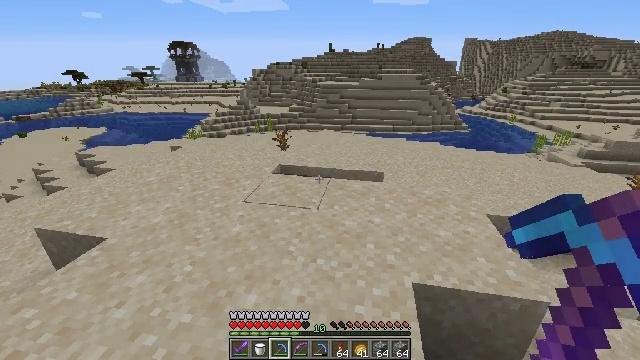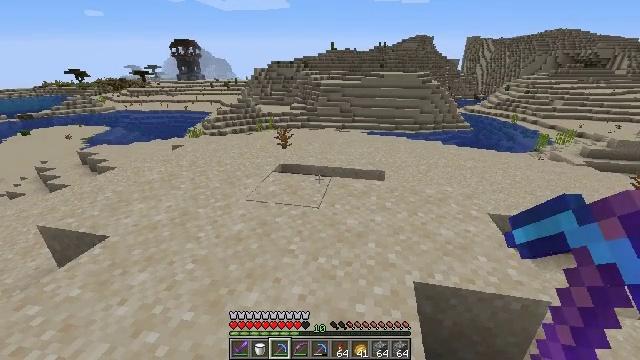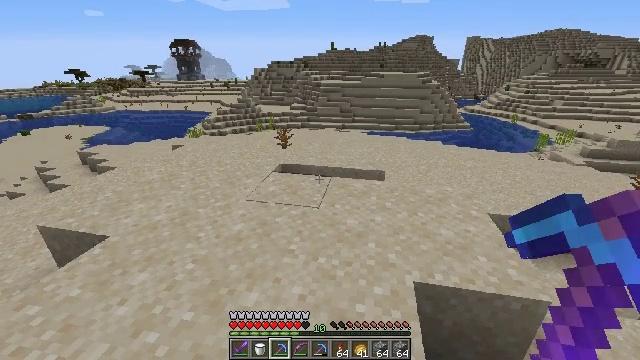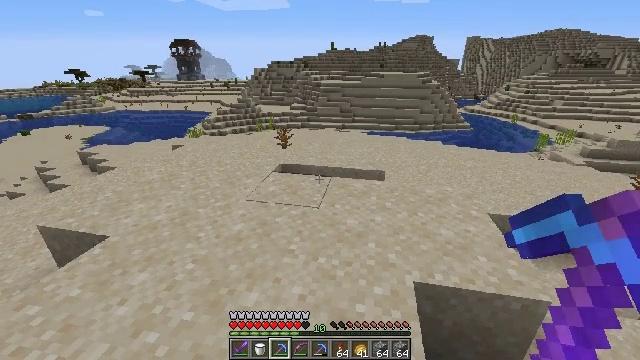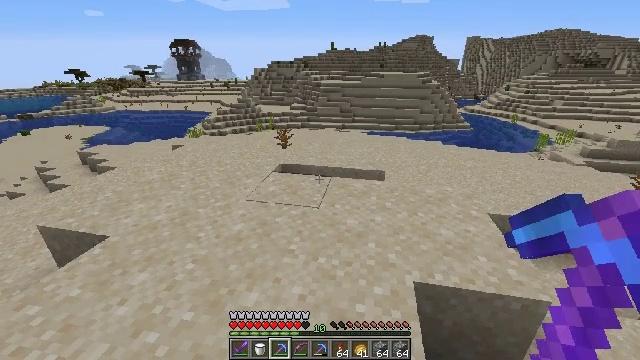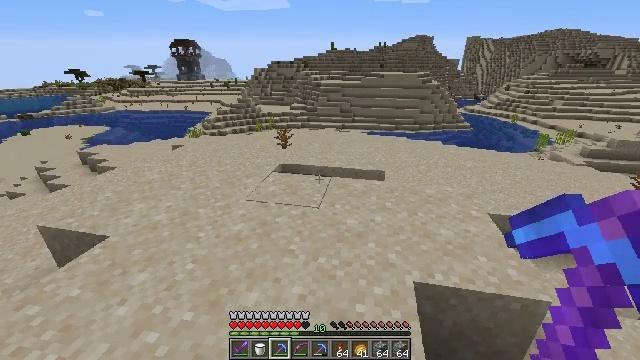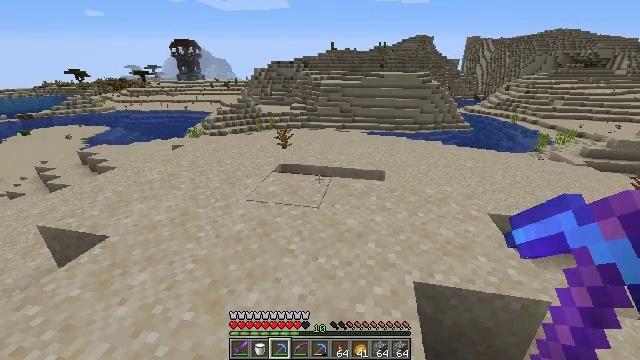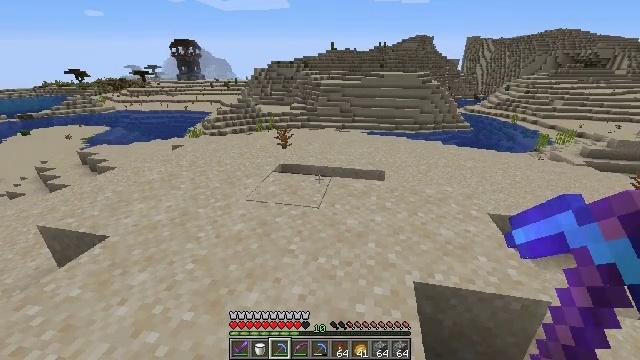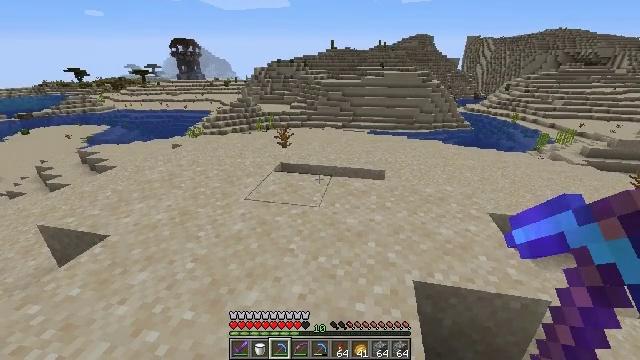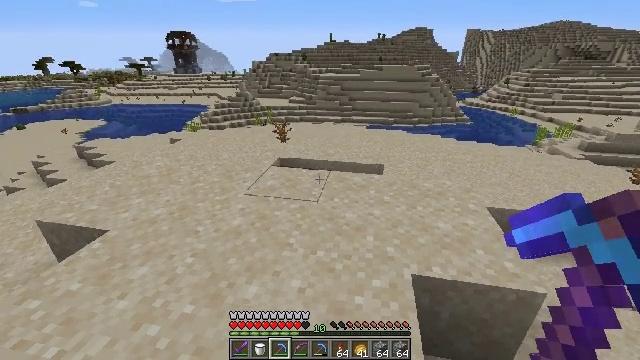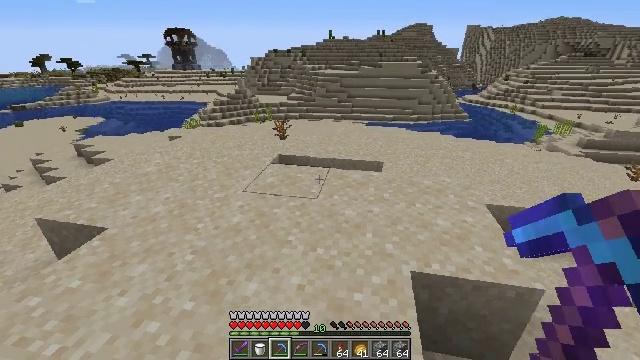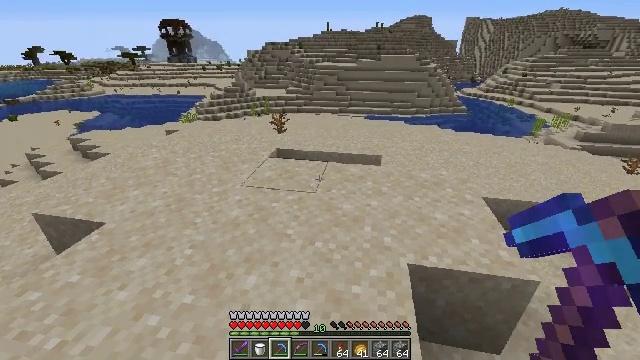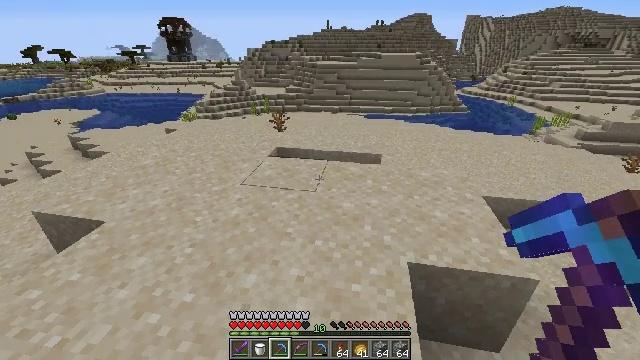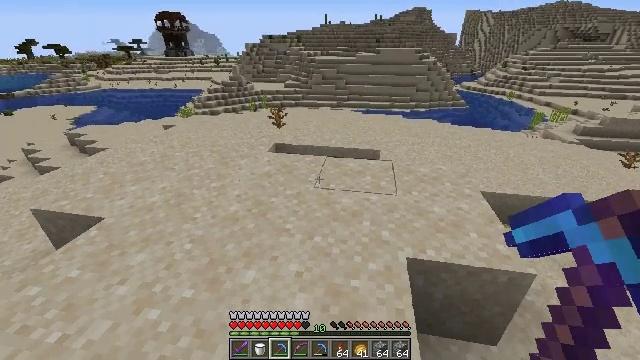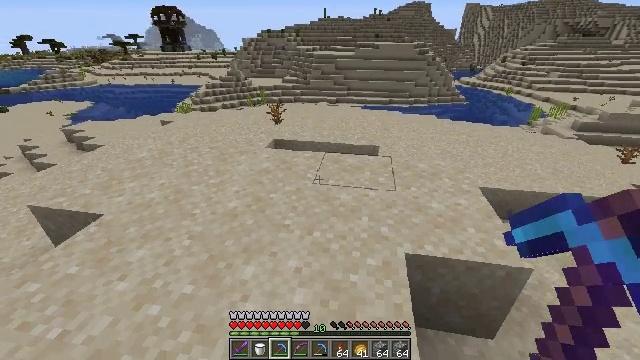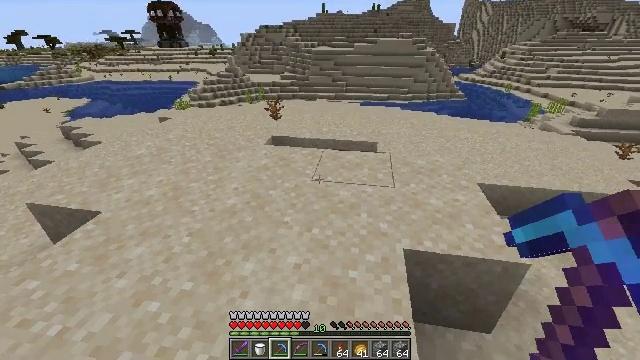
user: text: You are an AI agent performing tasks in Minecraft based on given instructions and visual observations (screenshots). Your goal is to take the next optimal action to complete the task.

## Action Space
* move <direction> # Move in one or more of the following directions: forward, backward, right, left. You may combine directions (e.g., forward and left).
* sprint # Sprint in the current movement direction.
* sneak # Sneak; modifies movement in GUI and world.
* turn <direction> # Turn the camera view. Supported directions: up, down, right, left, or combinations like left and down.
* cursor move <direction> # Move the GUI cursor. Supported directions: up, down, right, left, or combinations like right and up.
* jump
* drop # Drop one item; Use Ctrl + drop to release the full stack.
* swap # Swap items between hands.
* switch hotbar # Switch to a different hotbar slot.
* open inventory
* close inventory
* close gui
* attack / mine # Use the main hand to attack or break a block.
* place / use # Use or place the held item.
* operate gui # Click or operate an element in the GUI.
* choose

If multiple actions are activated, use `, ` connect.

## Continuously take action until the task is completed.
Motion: motion action
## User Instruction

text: Harvest hay blocks from the village.
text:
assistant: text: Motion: no_op
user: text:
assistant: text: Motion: no_op
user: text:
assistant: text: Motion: no_op
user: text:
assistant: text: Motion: no_op
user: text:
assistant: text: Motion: no_op
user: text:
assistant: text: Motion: no_op
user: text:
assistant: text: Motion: no_op
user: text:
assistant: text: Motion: no_op
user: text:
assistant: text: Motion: turn down
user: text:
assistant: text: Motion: no_op
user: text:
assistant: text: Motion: turn down
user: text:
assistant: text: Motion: no_op
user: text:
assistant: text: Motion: no_op
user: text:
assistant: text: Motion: no_op
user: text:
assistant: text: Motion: no_op
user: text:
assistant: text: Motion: no_op
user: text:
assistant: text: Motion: no_op
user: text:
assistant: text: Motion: no_op
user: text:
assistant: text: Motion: no_op
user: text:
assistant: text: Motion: no_op
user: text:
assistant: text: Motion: no_op
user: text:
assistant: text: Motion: no_op
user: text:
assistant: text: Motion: no_op
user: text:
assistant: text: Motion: no_op
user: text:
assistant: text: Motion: no_op
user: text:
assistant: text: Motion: no_op
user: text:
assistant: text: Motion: no_op
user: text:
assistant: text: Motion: no_op
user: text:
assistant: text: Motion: no_op
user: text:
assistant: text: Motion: no_op